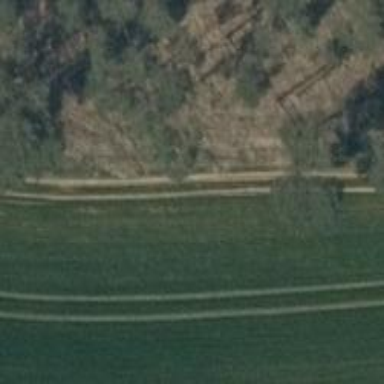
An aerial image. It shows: Path with track type of grade5.